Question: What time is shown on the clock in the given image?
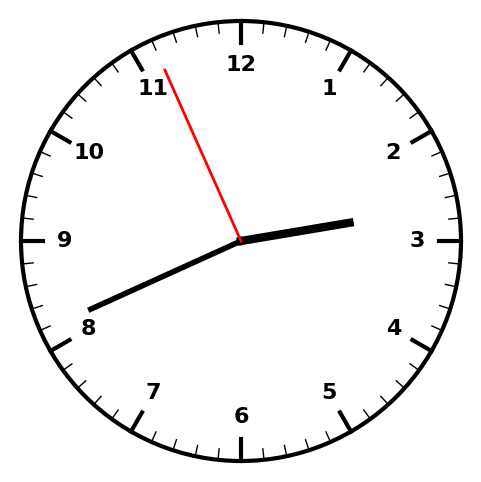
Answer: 02:40:56